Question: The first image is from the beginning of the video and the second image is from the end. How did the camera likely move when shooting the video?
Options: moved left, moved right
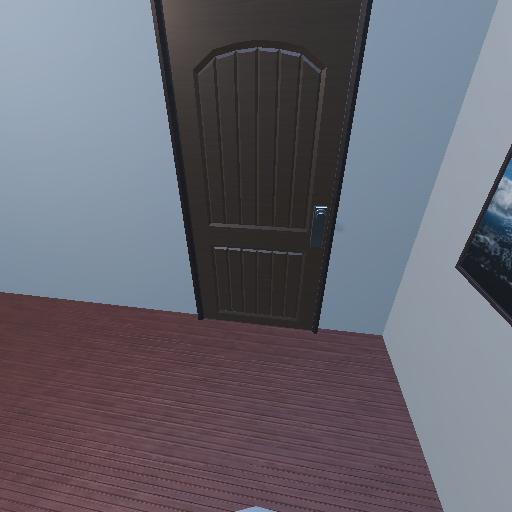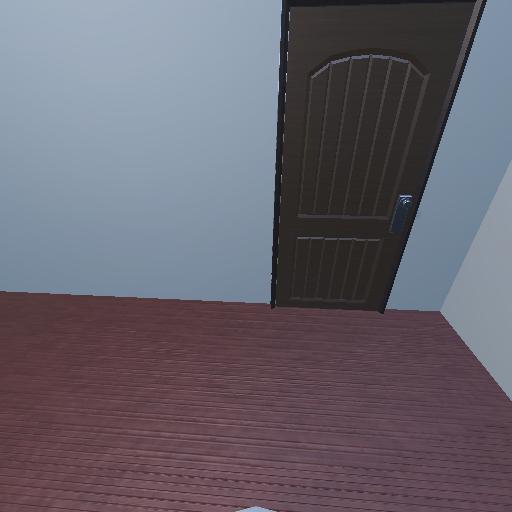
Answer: moved left